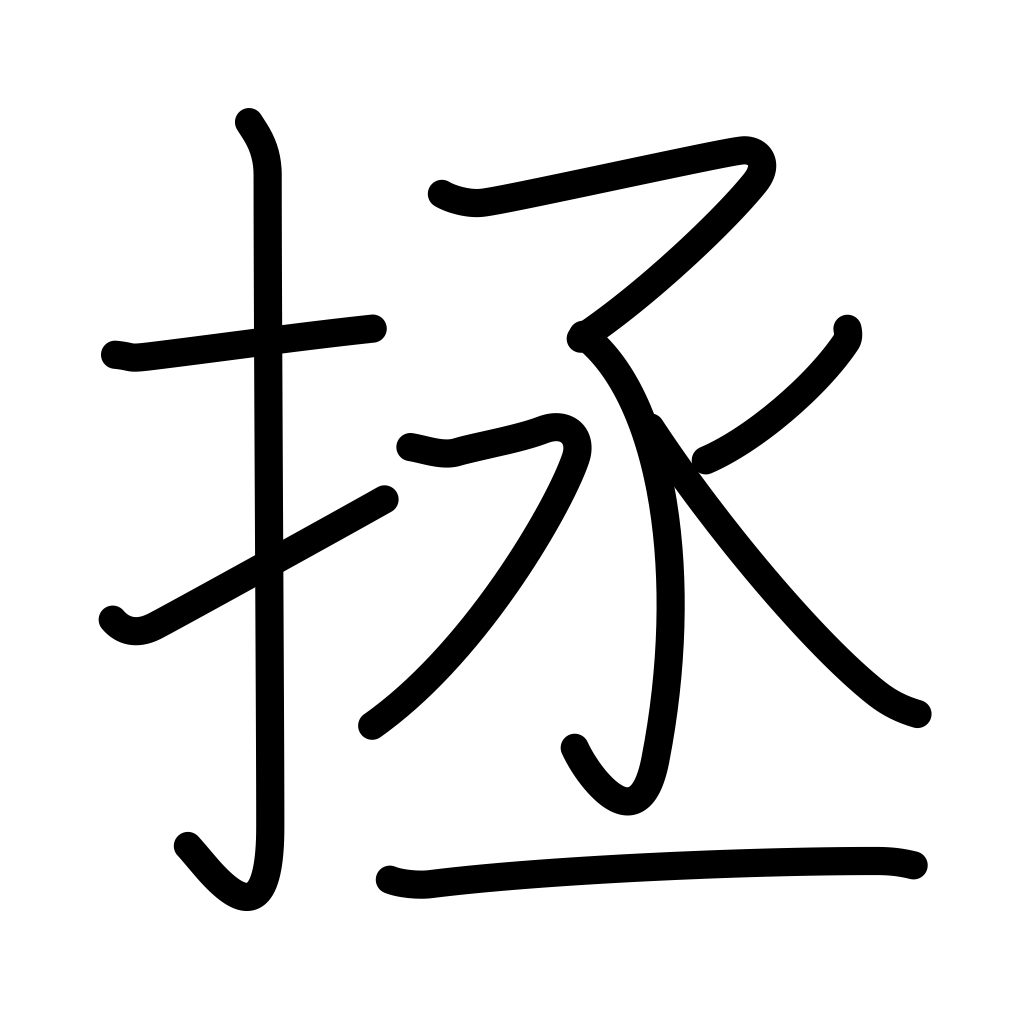
Meaning: help